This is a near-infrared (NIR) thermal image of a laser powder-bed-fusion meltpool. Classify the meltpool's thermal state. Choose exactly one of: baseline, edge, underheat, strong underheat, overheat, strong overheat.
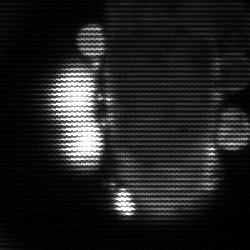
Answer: strong underheat